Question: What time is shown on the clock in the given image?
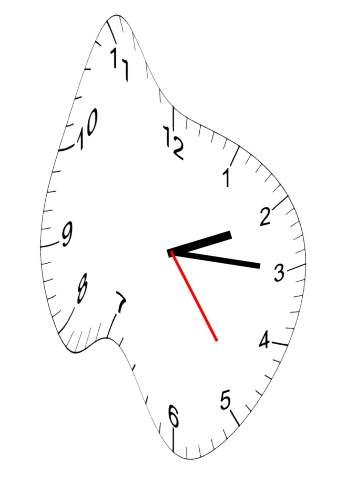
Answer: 02:15:24